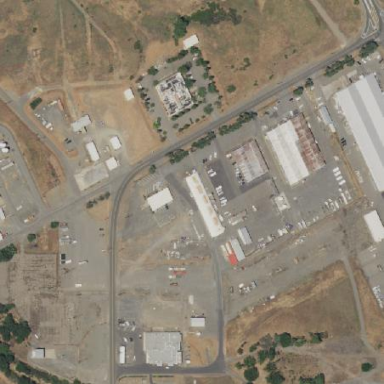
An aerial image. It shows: Industrial area.